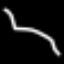
Label: squiggle